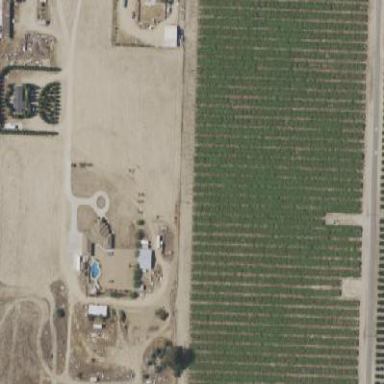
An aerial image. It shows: Vineyard.